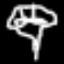
Label: diamond